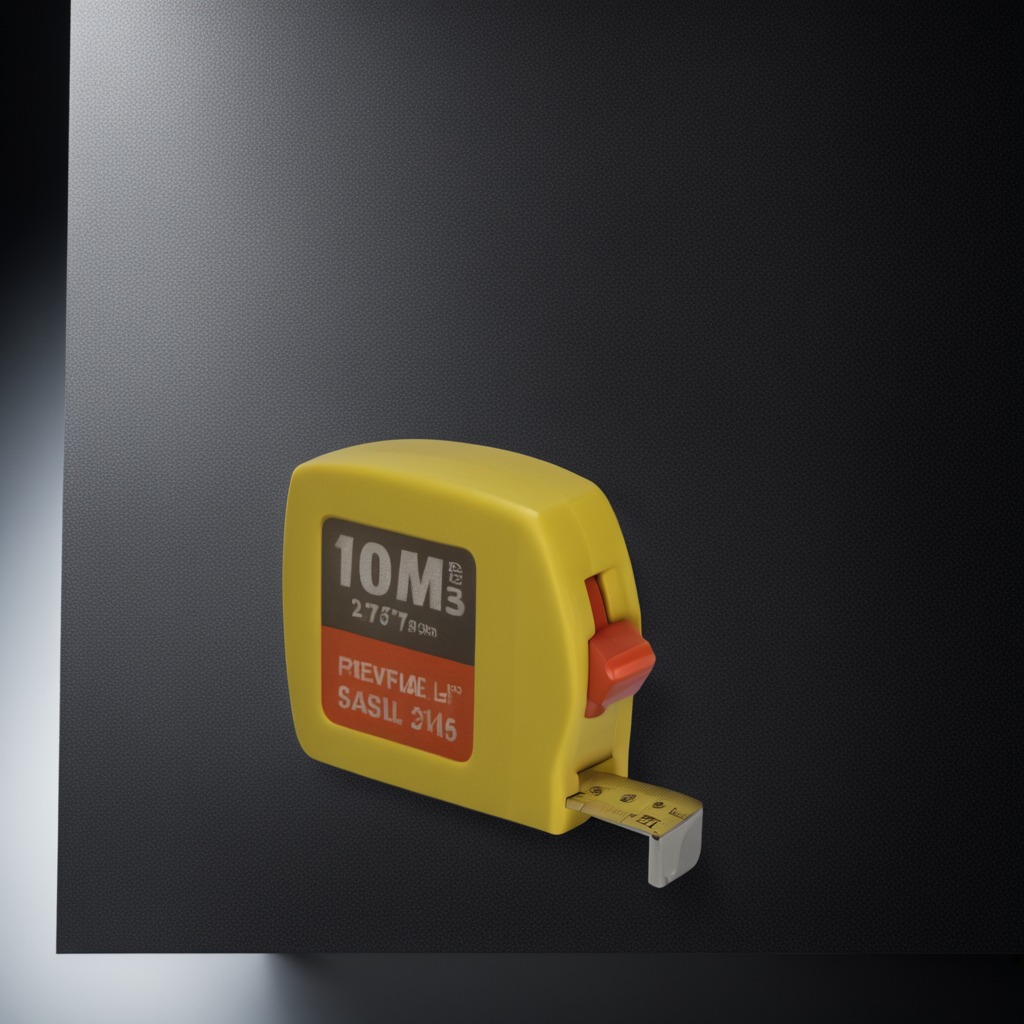
A measuring tape is lying on the clean granite tabletop.